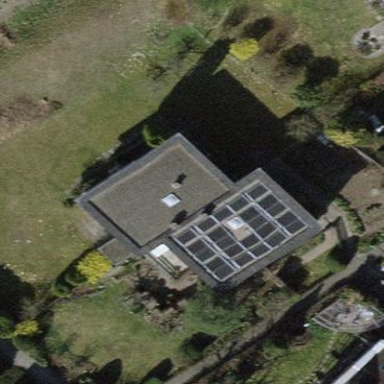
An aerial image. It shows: Terrace building.